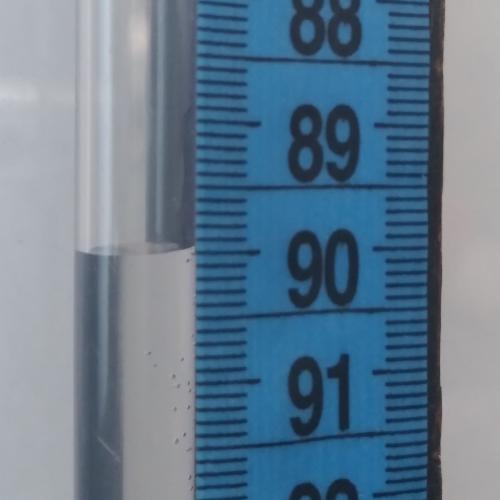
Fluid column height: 90.0 cm